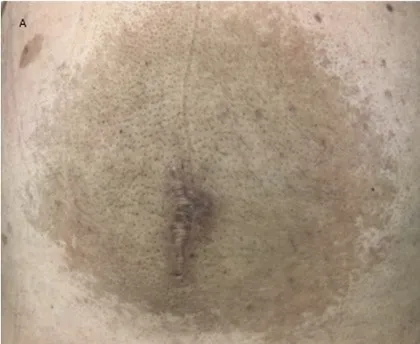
A: Photograph of the lesion of the back prior to surgical intervention. Scar in the midline indicates possible biopsy of previous approach. The tumor is roughly marked by the extension of the circular nevus covering the entire lower back.
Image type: medical_photograph (skin_photograph)